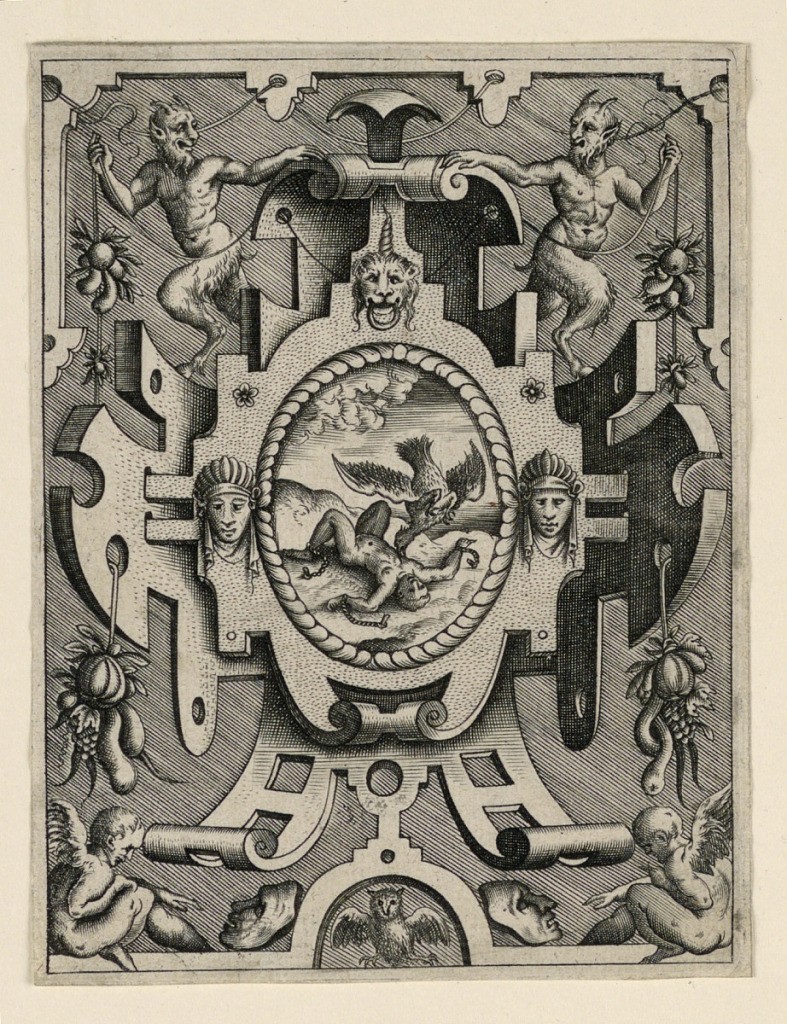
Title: Strapwork Grotesque with Mythological Scene
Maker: Pieter van der Heyden, Flemish, 1530 - 1572
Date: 1566
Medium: Engraving on laid paper
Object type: Print
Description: Vertical rectangle showing strapwork design. At center, Prometheus on Mount Caucasus. Above, a pair of satyrs holding clusters of fruit. Below, putti with masks and an owl.